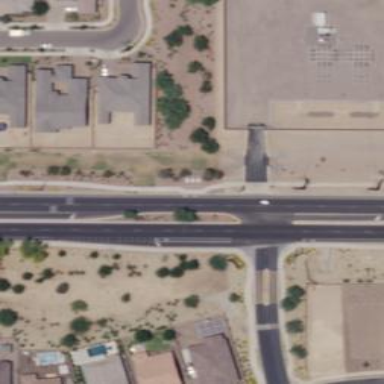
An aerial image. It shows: Secondary road with asphalt surface. There is sidewalk on the left side.